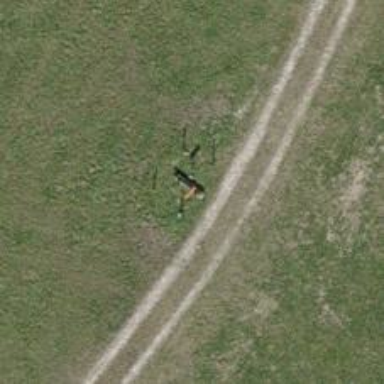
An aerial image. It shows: Pipeline marker.